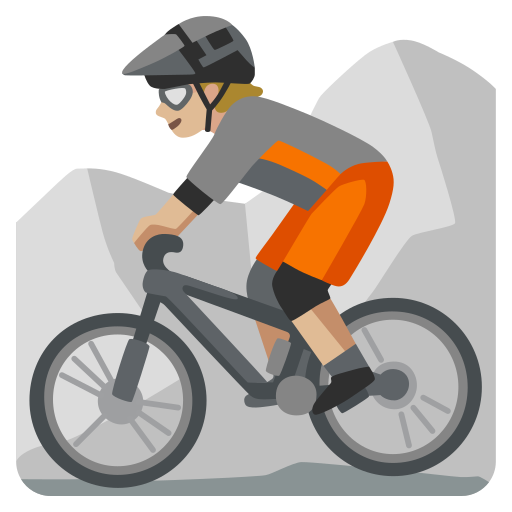
Emoji: 🚵🏼